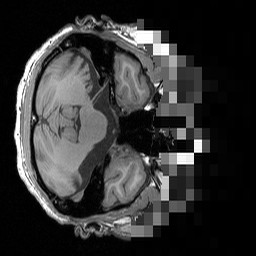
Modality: T1w
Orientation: axial
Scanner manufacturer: siemens
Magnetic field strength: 3 T
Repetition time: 1.5 s
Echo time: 0.00291 s